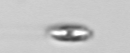
Label: pennate